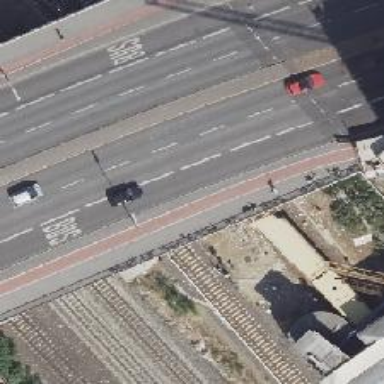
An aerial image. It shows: Railway signal.